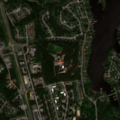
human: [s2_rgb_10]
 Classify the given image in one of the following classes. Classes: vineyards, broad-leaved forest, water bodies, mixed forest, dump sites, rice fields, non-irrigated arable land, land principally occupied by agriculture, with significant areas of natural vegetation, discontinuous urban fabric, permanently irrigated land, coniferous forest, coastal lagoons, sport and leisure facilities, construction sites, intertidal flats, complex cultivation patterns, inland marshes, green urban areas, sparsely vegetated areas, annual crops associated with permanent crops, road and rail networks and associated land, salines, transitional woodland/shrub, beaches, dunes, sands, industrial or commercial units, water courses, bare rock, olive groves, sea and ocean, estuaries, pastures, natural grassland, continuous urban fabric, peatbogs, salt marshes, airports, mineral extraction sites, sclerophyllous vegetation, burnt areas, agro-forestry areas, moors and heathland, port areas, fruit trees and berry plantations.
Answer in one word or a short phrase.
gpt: discontinuous urban fabric, industrial or commercial units, coniferous forest, mixed forest, sea and ocean